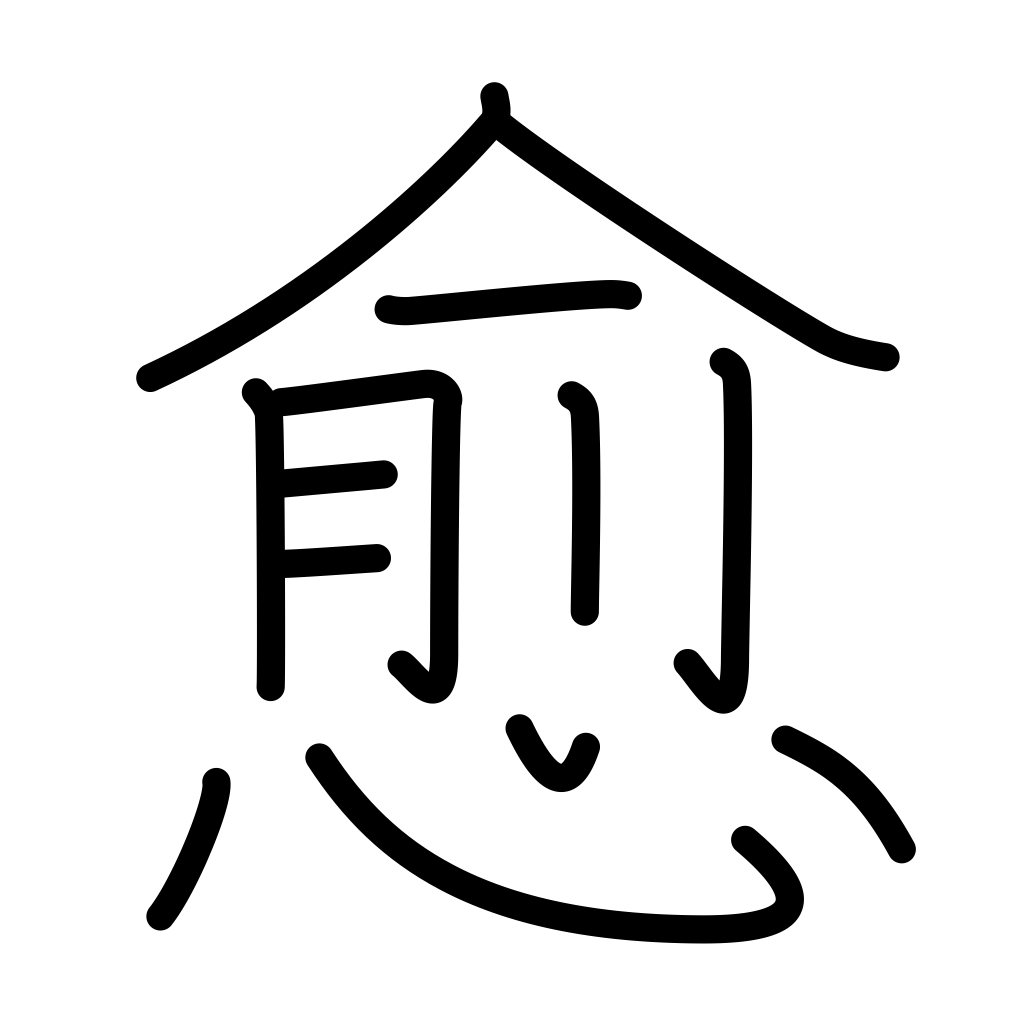
Meaning: be superior, heal, more and more, increasingly, finally, beyond doubt